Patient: sex F, age 69
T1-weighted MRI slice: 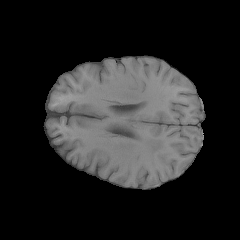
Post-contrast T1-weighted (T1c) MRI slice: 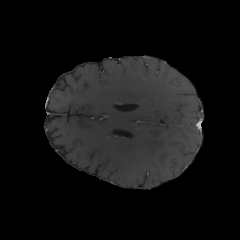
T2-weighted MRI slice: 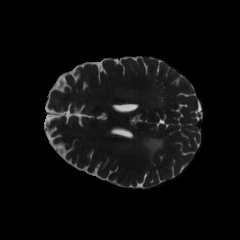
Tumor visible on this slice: yes
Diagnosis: Glioblastoma, IDH-wildtype
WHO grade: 4